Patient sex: M
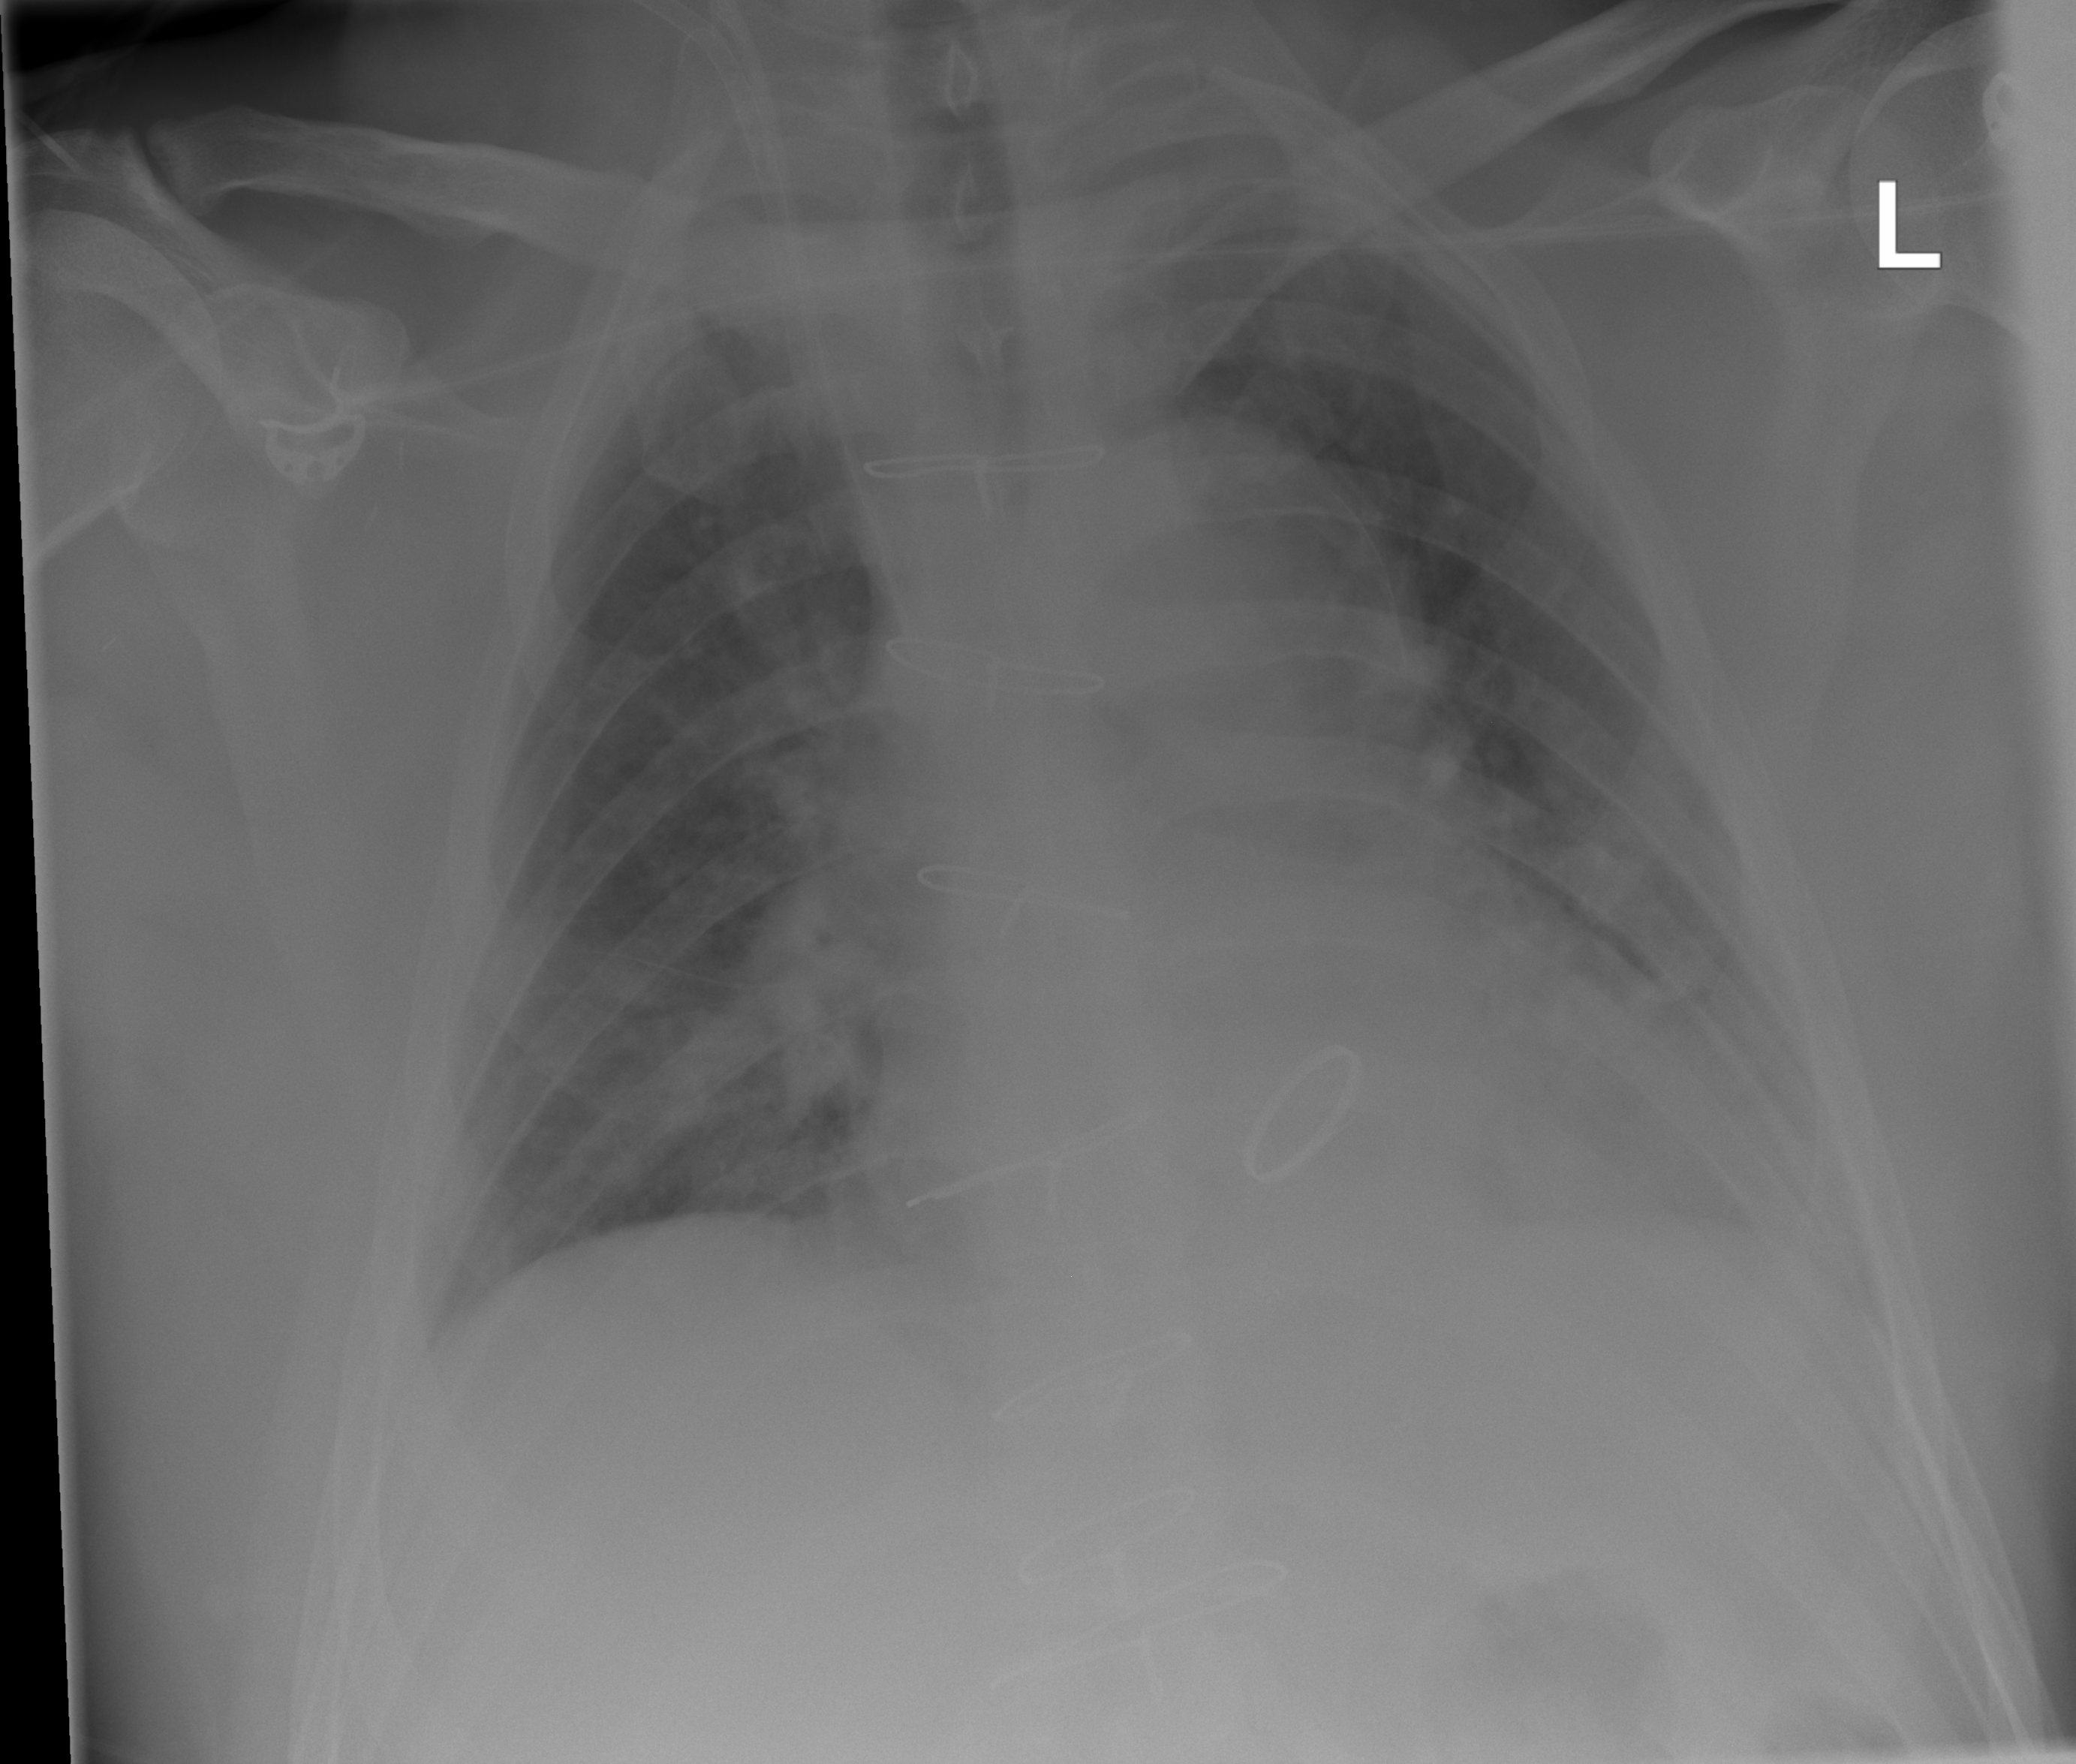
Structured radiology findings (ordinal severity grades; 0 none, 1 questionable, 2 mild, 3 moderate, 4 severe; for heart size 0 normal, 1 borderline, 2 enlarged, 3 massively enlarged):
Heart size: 2
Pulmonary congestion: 2
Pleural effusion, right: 0
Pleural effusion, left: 2
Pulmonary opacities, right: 2
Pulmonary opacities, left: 2
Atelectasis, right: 3
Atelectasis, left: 3